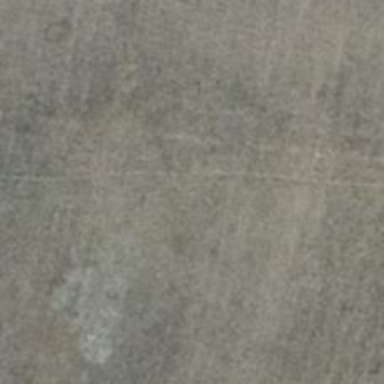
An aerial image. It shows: Sandy path with tracktype of grade4.